Question: I am working diligently on figuring how to get lines to show on my map. I am attempting to draw a line from touches began to touches end.
At the moment I am taking the coords of where I touch, add it to an array, take the cords of where touch end, add it to an array then draw the line. This is my code below.
When I ran the code sadly my line did not show. However while sitting wondering what I was missing (cause my coords are being saved to the array) I kept swiping my screen in frustration and suddenly a line appeared! I closed the program and did the same thing again and as far as I can tell, lines are being drawn randomly, and at the wrong coordinates.
I changed
'''
CLLocationCoordinate2D obh1=CLLocationCoordinate2DMake
(startTouch.latitude, startTouch.longitude);
'''
to
'''
CLLocationCoordinate2D obh1=CLLocationCoordinate2DMake
(startTouch.longitude, startTouch.latitude);
'''
to see if I was somehow mixing my coords but the same thing is happening. The lines are being drawn in random locations.
Would appreciate if someone could offer me a little help to solve this.
I have done some work and this is what I have come up with. The 4 lines points you see appear when I click on the map. They are the touches end, the touches begin. I have no idea where they are coming from but not from my code.
'''
-(void)touchesBegan:(NSSet *)touches withEvent:(UIEvent *)event
{
NSLog(@"Touches began");
UITouch *touch = [touches anyObject];
// Get the specific point that was touched
CGPoint point = [touch locationInView:self.view];
//convert toc
CLLocationCoordinate2D startTouch
=[self.map convertPoint:point toCoordinateFromView:_map];
CLLocationCoordinate2D obh1=CLLocationCoordinate2DMake(startTouch.latitude, startTouch.longitude);
[arrayOfLine addObject: [NSValue valueWithMKCoordinate:obh1]];
NSLog(@"array: %@", arrayOfLine);
}
-(void)touchesEnded:(NSSet *)touches withEvent:(UIEvent *)event
{
NSLog(@"Touches END");
UITouch *touch = [touches anyObject];
CGPoint point = [touch locationInView:self.view];
CLLocationCoordinate2D endTouch
=[self.map convertPoint:point toCoordinateFromView:_map];
CLLocationCoordinate2D obh=CLLocationCoordinate2DMake(endTouch.latitude, endTouch.longitude);
[arrayOfLine addObject: [NSValue valueWithMKCoordinate:obh]];
NSLog(@"array: %@", arrayOfLine);
MKPolyline *polygon = [MKPolyline polylineWithCoordinates:&obh count:[arrayOfLine count]];
[_map addOverlay:polygon];
}
- (MKOverlayView *)mapView:(MKMapView *)mapView viewForOverlay:(id <MKOverlay>)overlay
{
if ([overlay isKindOfClass:[MKPolyline class]])
{
MKPolylineView *overlayView = [[MKPolylineView alloc] initWithPolyline:overlay];
overlayView.strokeColor = [[UIColor blueColor] colorWithAlphaComponent:0.7];
overlayView.lineWidth = 3;
return overlayView;
}
return nil;
}
'''

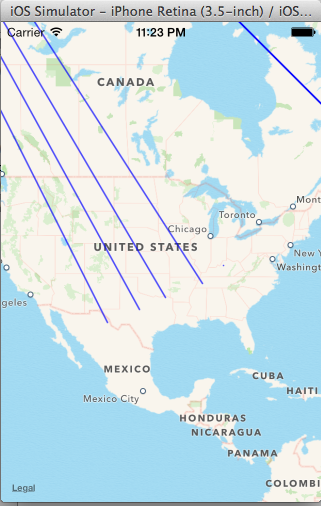
Answer: The random lines coming from the code in question.
The main problem is in 'touchesEnded' in this section:
'''
CLLocationCoordinate2D obh=CLLocationCoordinate2DMake(endTouch.latitude, endTouch.longitude);
[arrayOfLine addObject: [NSValue valueWithMKCoordinate:obh]];
NSLog(@"array: %@", arrayOfLine);
MKPolyline *polygon = [MKPolyline polylineWithCoordinates:&obh count:[arrayOfLine count]];
'''
When calling 'polylineWithCoordinates', the code is giving the address of 'obh' which is a 'CLLocationCoordinate2D' struct but the 'count' is set to the number of objects in 'arrayOfLine' which would most likely be two (touch begin + touch end).
The 'polylineWithCoordinates' method is expecting a plain C array of 'CLLocationCoordinate2D' structs.
Currently, the code is giving the method only a single struct but the count tells the method to also use the bytes in memory following the struct as coordinates in the array. The bytes in memory following 'obh' are most likely going to be random values which translate to meaningless coordinates and so you get random lines or no lines at all.
To fix this, you need to construct a plain C array from 'arrayOfLine' (an Objective-C 'NSArray').
Here's one way to do it:
'''
//REPLACE this existing line with the code below:
//MKPolyline *polygon = [MKPolyline polylineWithCoordinates:&obh count:[arrayOfLine count]];
CLLocationCoordinate2D coords[arrayOfLine.count];
for (int c = 0; c < arrayOfLine.count; c++)
{
NSValue *v = [arrayOfLine objectAtIndex:c];
coords[c] = v.MKCoordinateValue;
}
MKPolyline *polygon = [MKPolyline polylineWithCoordinates:coords count:[arrayOfLine count]];
'''
---
A few other points not directly causing a problem:
1. In touchesBegan, creating obh1 is unnecessary. startTouch is already a CLLocationCoordinate2D that you can add to the array.
2. In touchesEnded, creating obh is unnecessary. endTouch is already a CLLocationCoordinate2D that you can add to the array.
3. Currently, arrayOfLine is not being cleared at any point. This means whenever touches end, all lines the user has drawn are re-drawn (and connected together). Not sure what the intention is but if you only want the current begin+end touch pair to be drawn, then at the top of touchesBegan, do [arrayOfLine removeAllObjects];.
4. Make sure userInteractionEnabled is set to NO on the map view otherwise it may interfere with the touch methods and cause strange behavior (like touchesEnded not getting called).